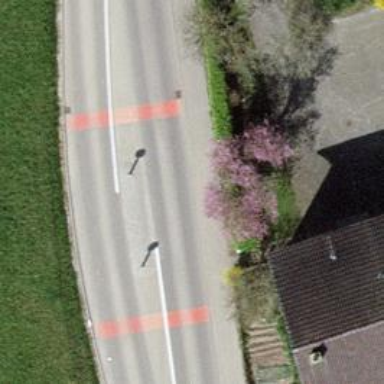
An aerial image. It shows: Traffic calming island.